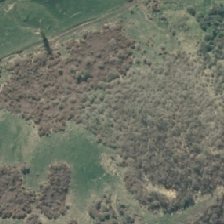
Land cover: grose_broom